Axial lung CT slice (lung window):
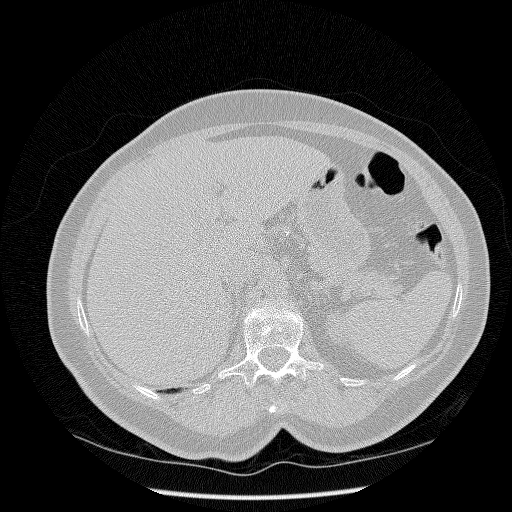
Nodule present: no